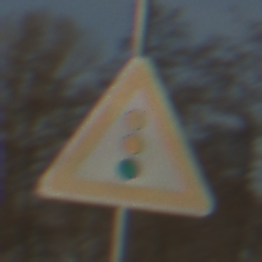
Verkehrszeichen: Lichtzeichenanlage
Umgebung: Outdoor, Suburban
Tageszeit: MorningAfternoon
Wetter: PartlyCloudy
Licht: Natural
Jahreszeit: NotSpecified
Kontrast: HighContrast